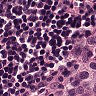
Metastatic tissue present: yes